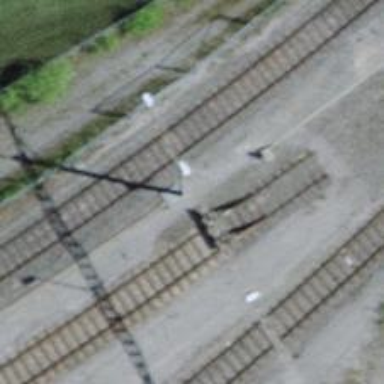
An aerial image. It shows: Railway buffer stop.